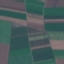
Land use / land cover: AnnualCrop